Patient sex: M
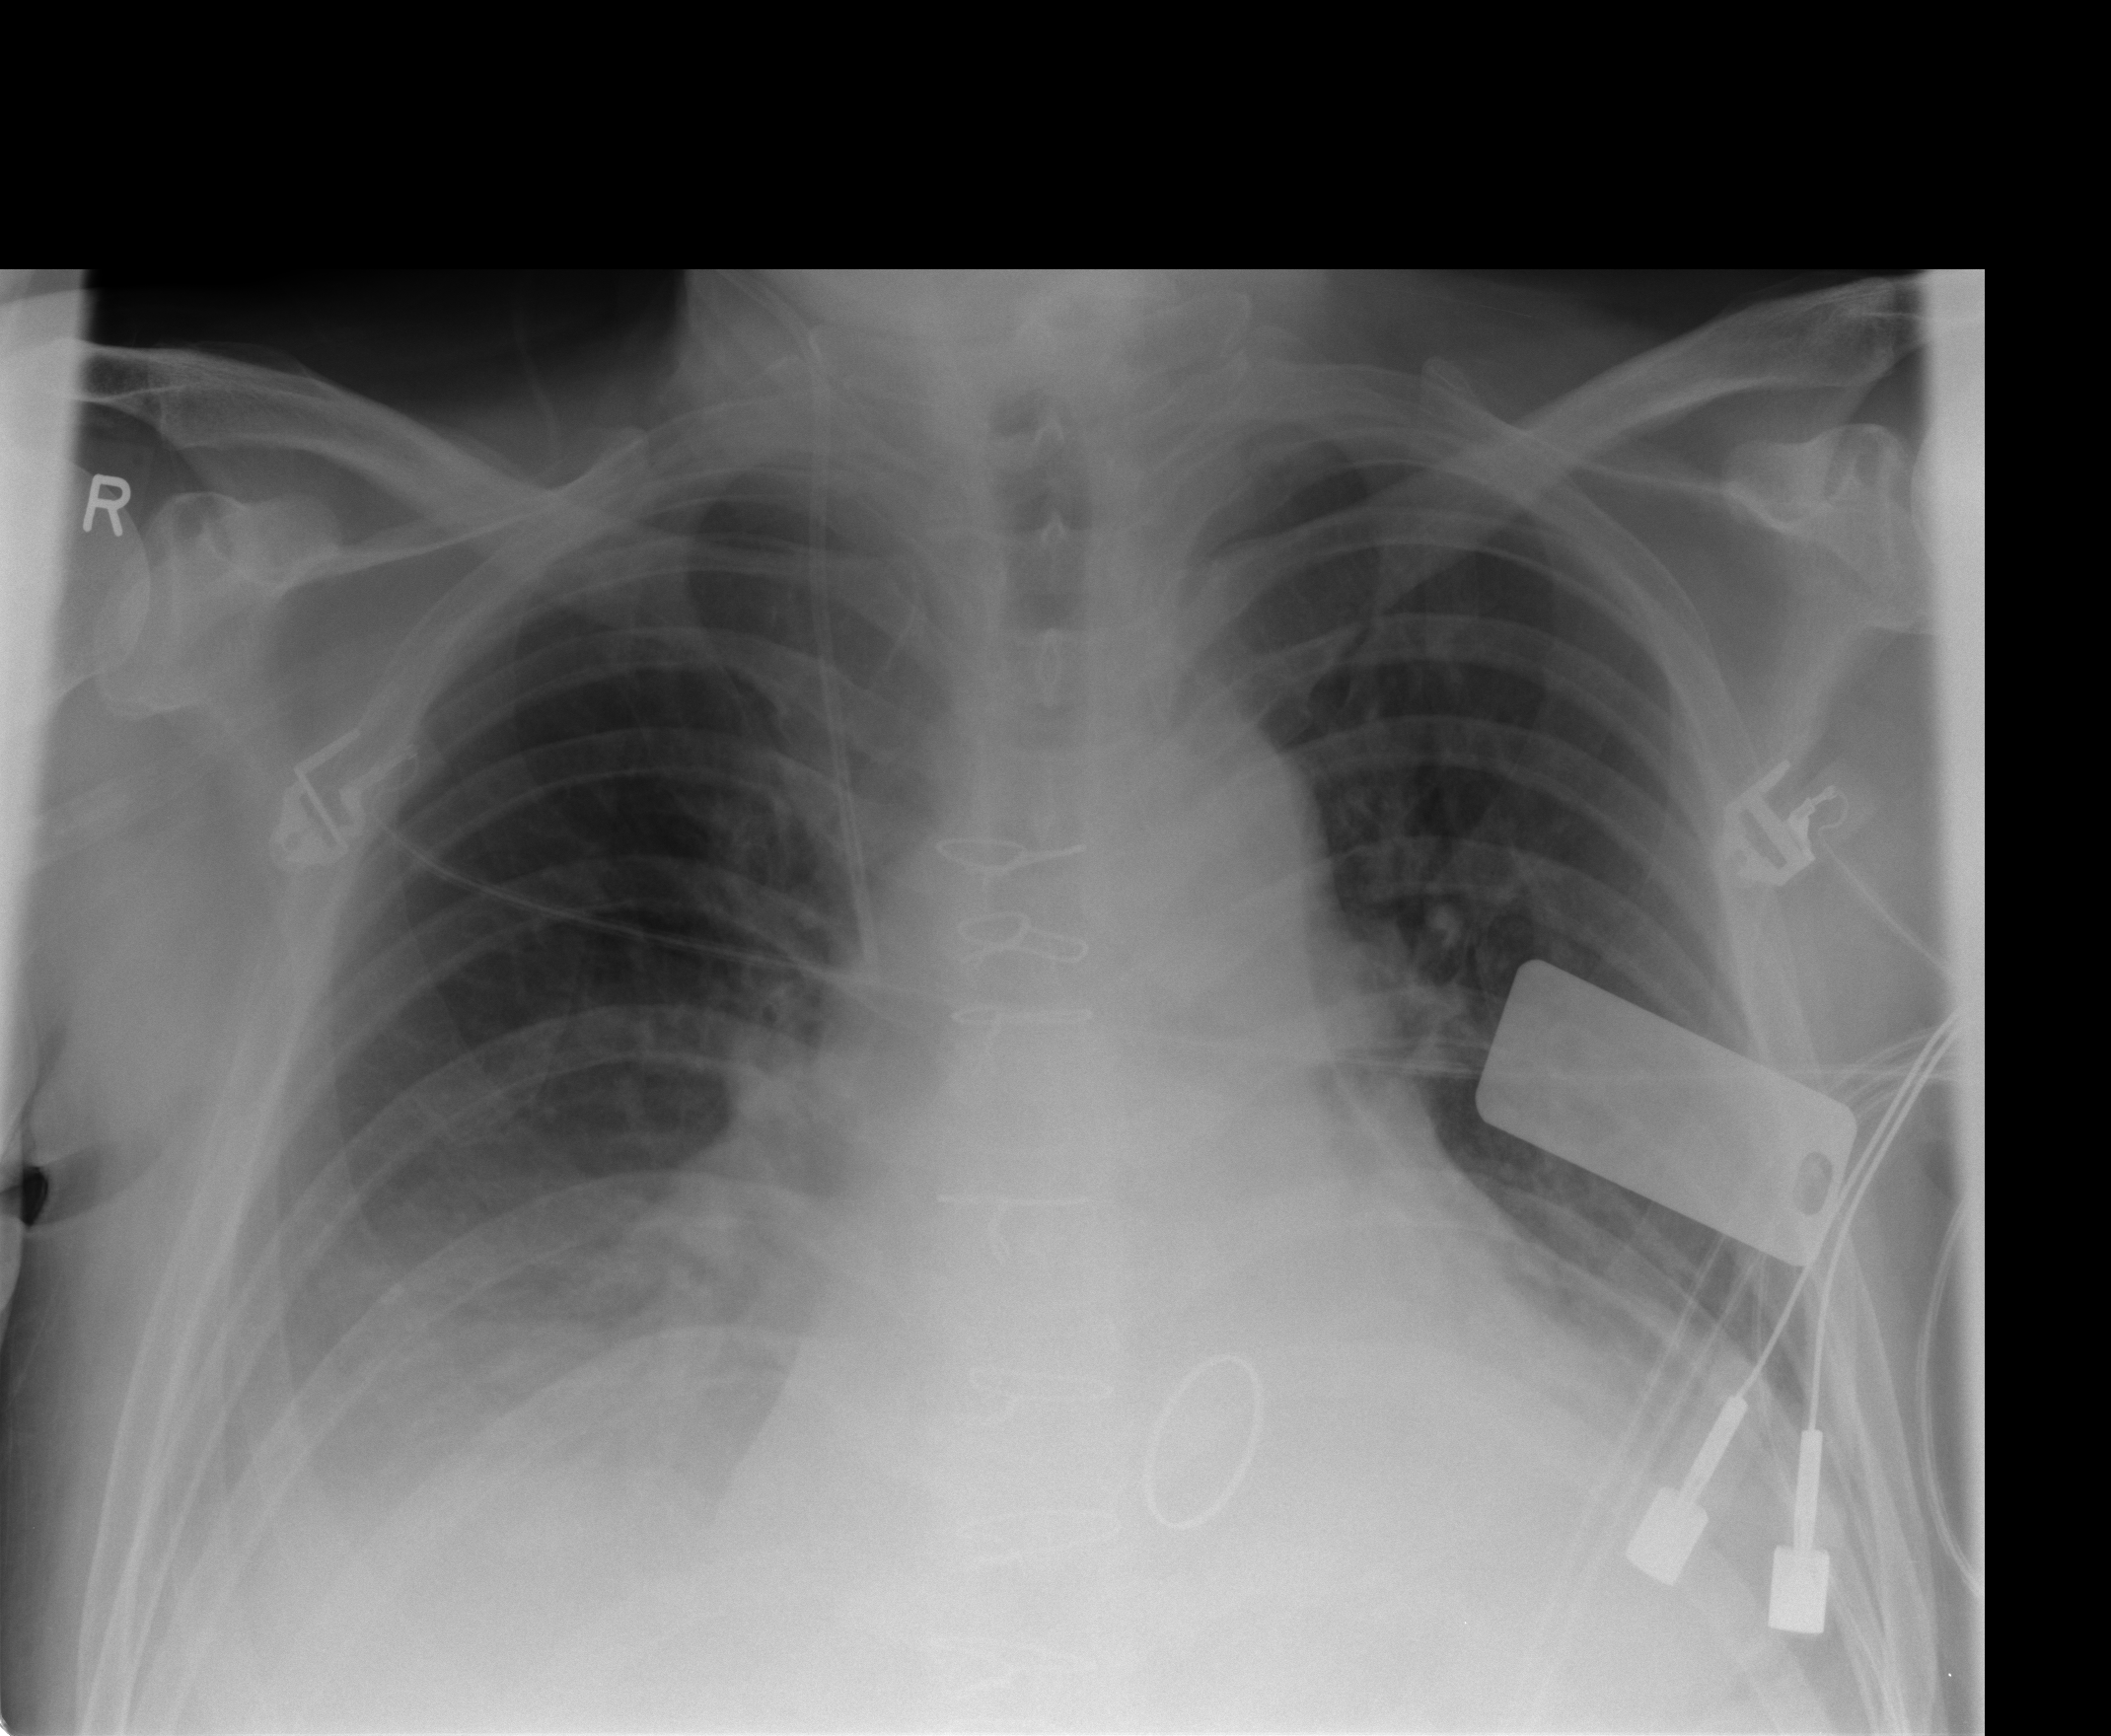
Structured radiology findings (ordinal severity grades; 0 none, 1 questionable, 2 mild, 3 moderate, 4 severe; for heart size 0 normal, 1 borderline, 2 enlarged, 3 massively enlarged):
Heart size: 1
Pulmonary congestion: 0
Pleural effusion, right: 2
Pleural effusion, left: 1
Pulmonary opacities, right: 0
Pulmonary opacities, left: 0
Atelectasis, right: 3
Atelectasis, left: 3